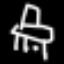
Label: chair